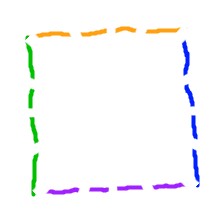
Shape: square